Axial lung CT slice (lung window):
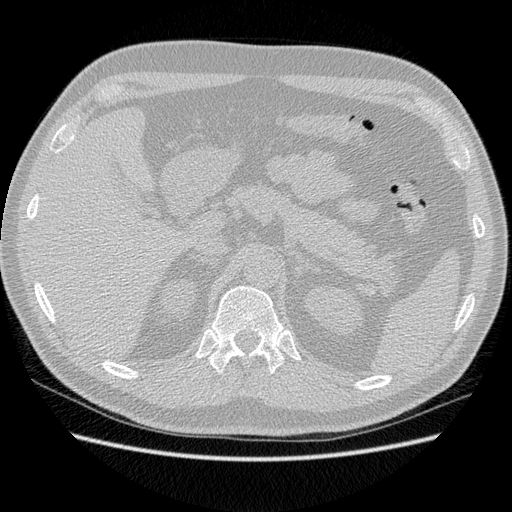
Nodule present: no